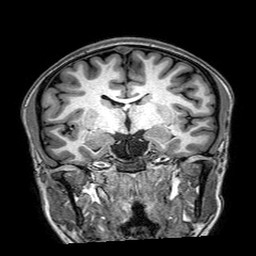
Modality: T1w
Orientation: sagittal
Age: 22
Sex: female
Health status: healthy
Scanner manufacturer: philips
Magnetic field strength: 3 T